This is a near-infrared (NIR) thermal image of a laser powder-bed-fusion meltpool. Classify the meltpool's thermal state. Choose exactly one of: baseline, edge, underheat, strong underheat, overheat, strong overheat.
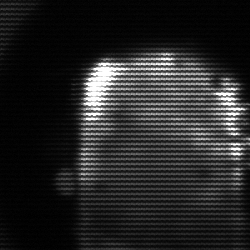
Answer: baseline